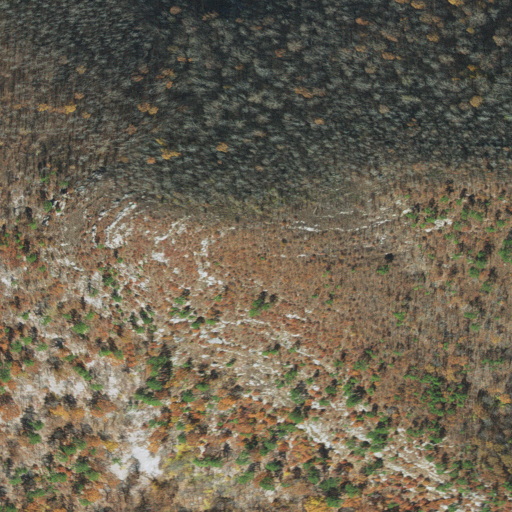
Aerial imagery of mountain in Arkansas named Hurricane Knob containing deciduous forest and shrub